Platform: macOS
Application: Arc Browser
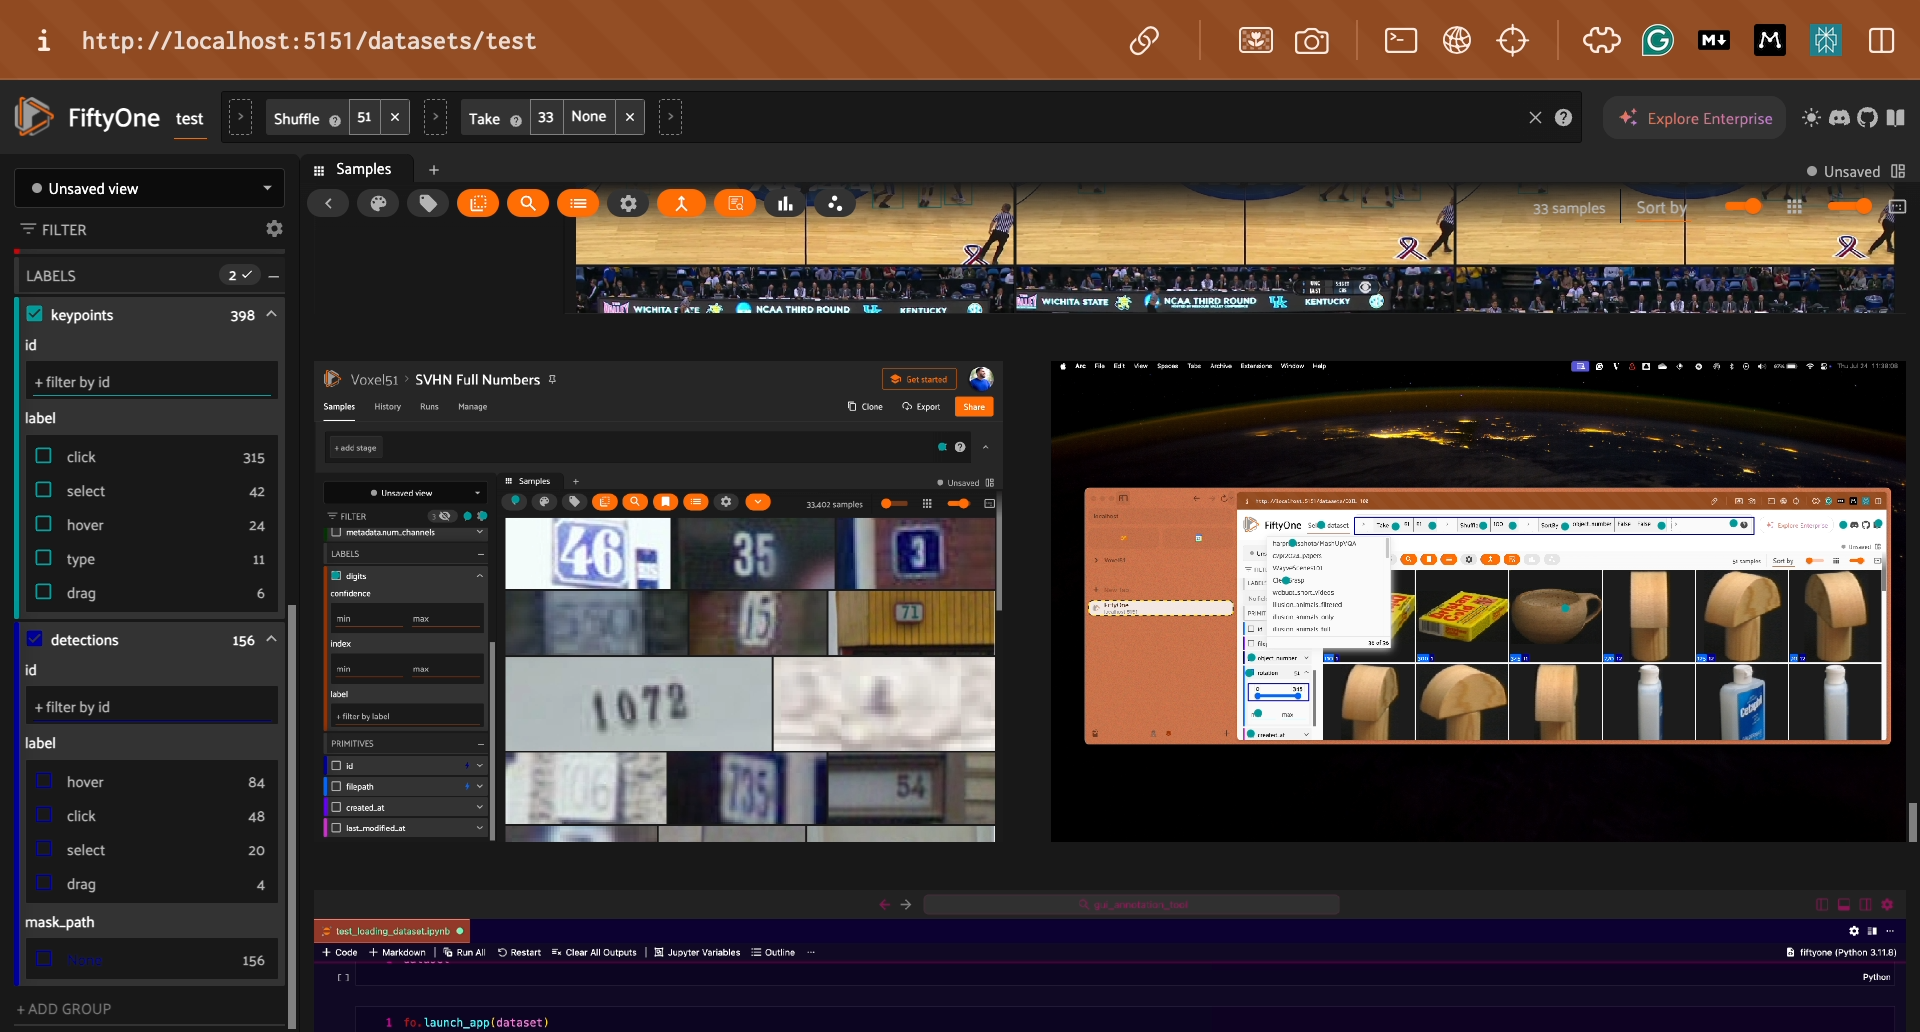
task_description: Locate the samples panel
action_type: hover
element_info: Menu Item
steps_since_start: 1